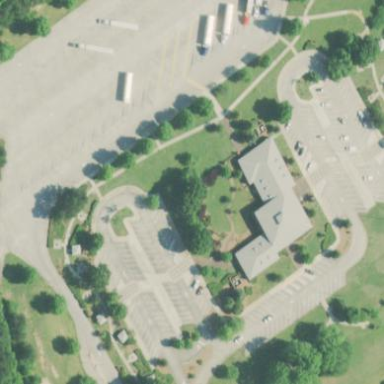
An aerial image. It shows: Rest area along the road.